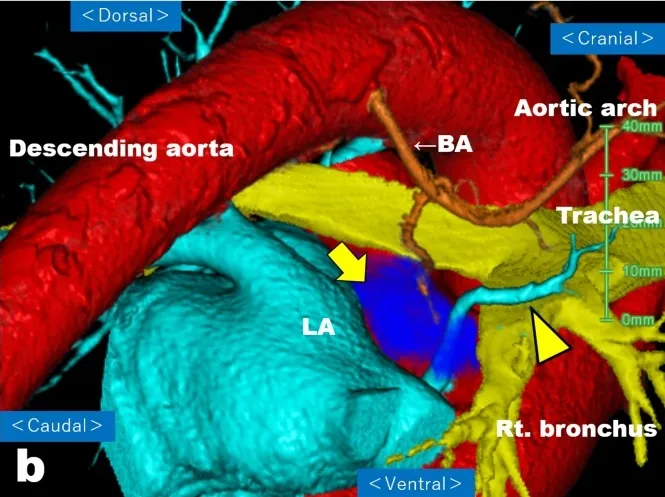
(b) Preoperative reconstructed three-dimensional computed tomography (3D-CT) imaging. The image reveals the aberrant V2 (arrowhead) and branches of the right bronchial artery (thin arrow) running through the subcarinal nodal packet (thick arrow). BA: right bronchial artery, LA: left atrium.
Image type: radiology (ct)